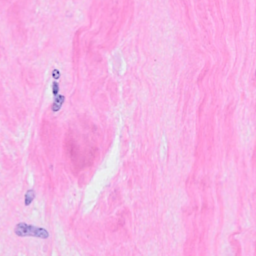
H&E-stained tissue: Breast